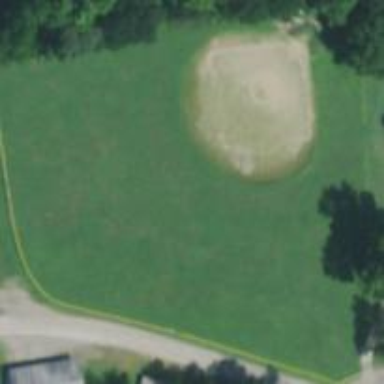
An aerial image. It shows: Baseball pitch for leisure and sports activities.